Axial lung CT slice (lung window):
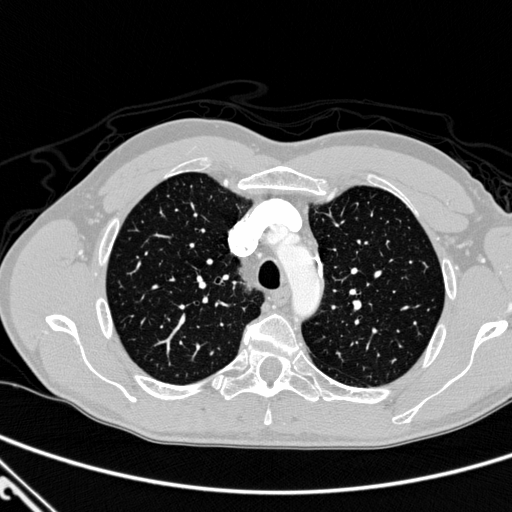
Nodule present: no